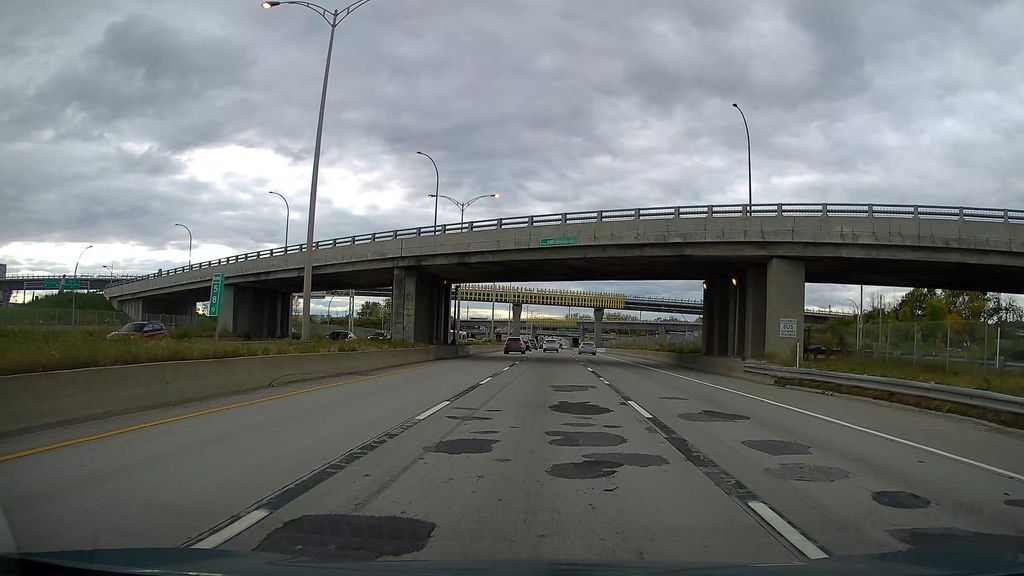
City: montreal